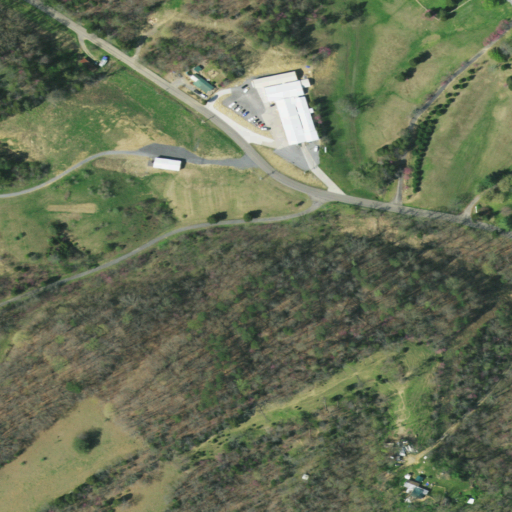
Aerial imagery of valley in Tennessee named Copp Hollow containing deciduous forest, pasture, open development, mixed forest, grassland, low intensity development, shrub, and medium intensity development